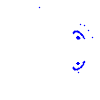
Particle: proton